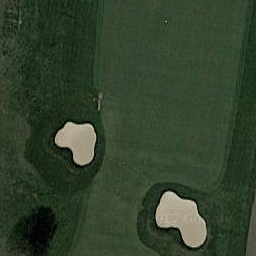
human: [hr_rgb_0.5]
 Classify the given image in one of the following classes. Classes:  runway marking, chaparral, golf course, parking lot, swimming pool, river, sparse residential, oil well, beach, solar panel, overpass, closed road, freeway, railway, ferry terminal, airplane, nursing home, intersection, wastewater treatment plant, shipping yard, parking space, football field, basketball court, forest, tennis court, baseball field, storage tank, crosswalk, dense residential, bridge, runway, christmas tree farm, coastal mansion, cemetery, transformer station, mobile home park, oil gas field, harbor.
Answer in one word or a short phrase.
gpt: golf course